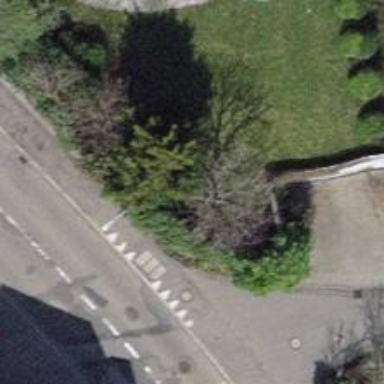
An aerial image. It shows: Raised kerb.